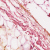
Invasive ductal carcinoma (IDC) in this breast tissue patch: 0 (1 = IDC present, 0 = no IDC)